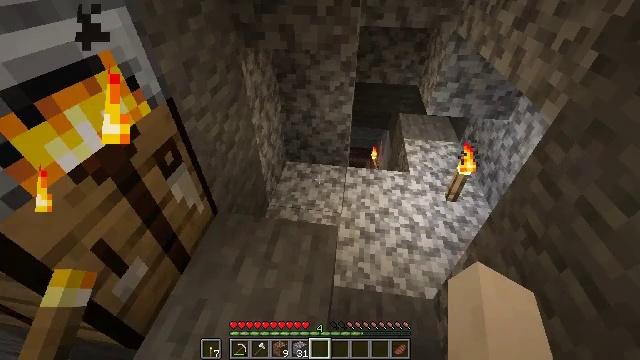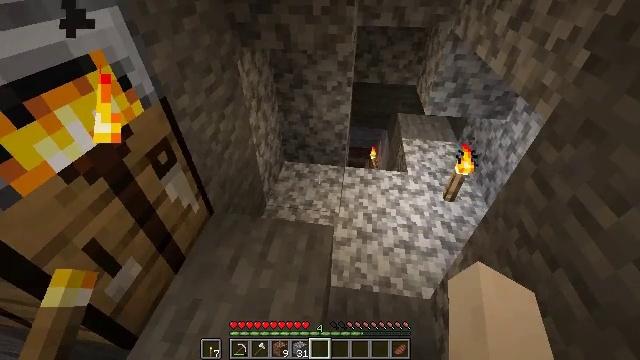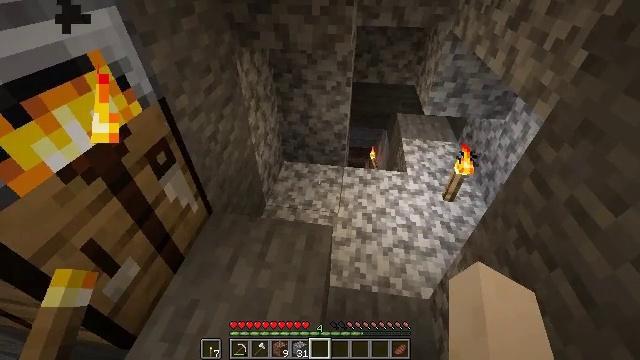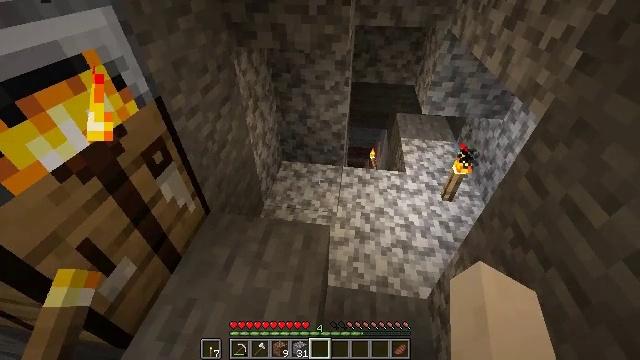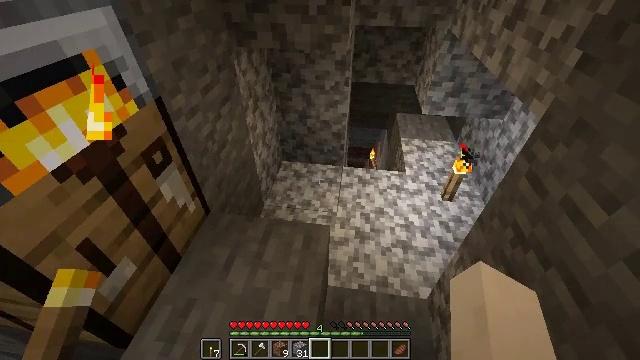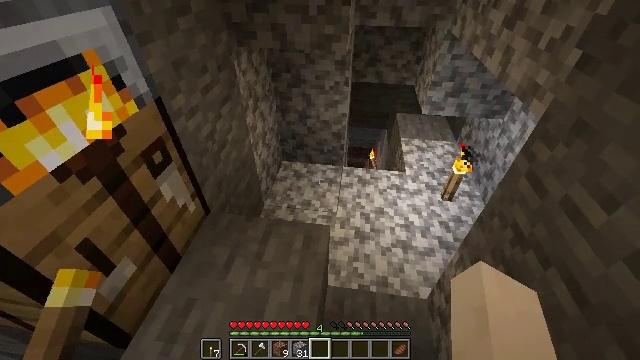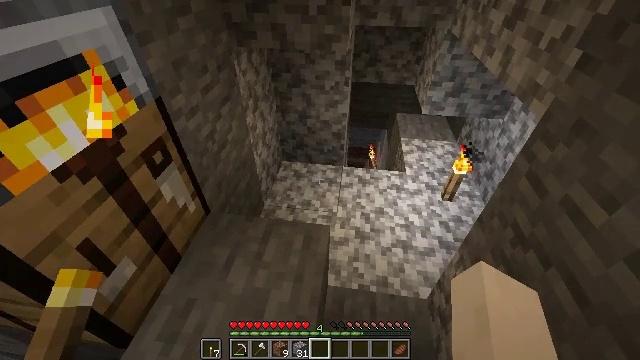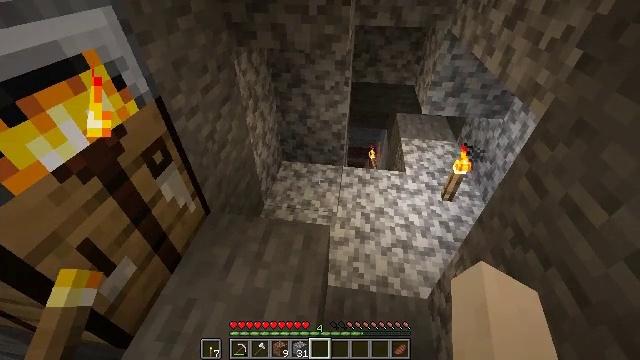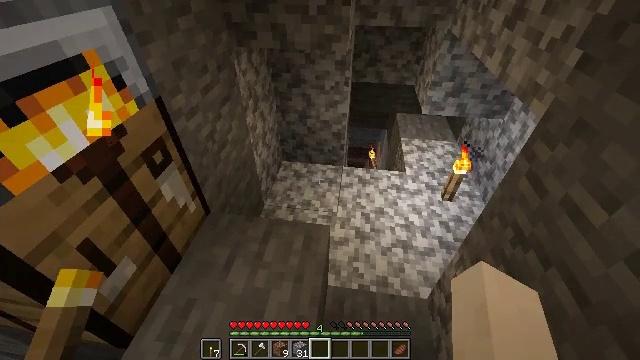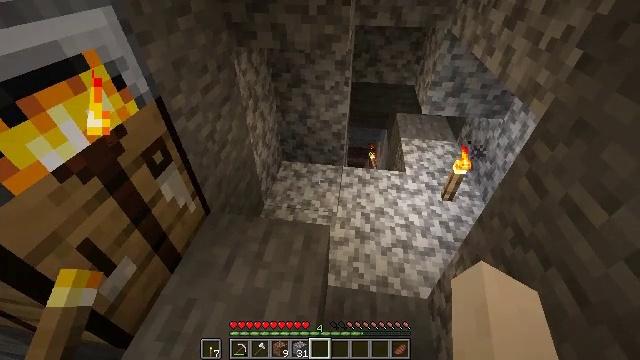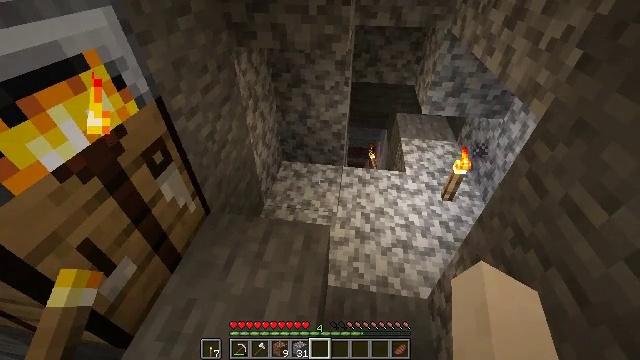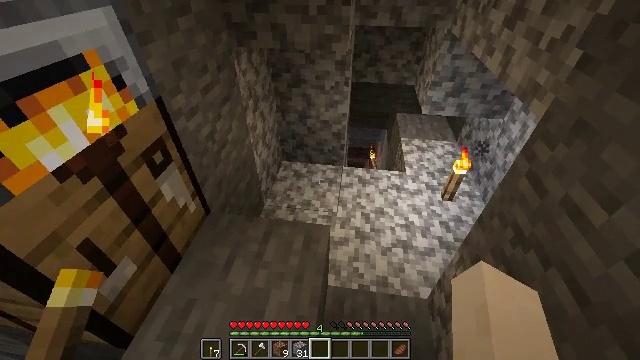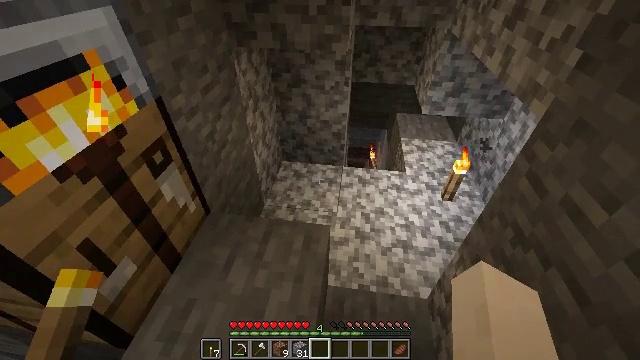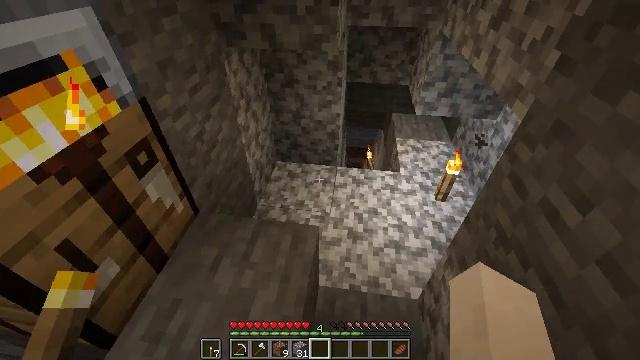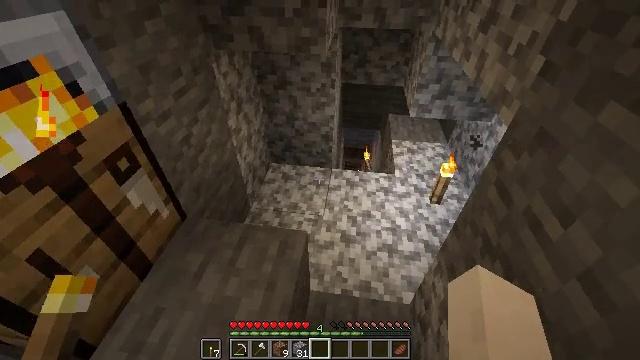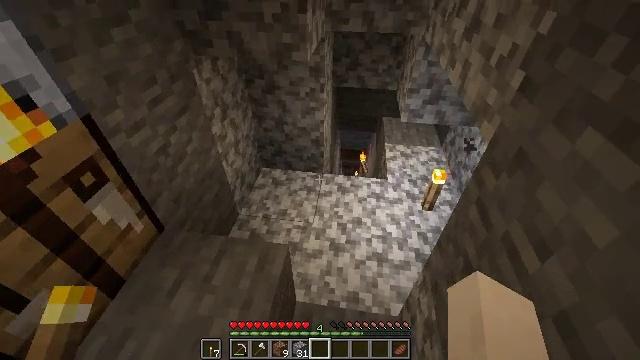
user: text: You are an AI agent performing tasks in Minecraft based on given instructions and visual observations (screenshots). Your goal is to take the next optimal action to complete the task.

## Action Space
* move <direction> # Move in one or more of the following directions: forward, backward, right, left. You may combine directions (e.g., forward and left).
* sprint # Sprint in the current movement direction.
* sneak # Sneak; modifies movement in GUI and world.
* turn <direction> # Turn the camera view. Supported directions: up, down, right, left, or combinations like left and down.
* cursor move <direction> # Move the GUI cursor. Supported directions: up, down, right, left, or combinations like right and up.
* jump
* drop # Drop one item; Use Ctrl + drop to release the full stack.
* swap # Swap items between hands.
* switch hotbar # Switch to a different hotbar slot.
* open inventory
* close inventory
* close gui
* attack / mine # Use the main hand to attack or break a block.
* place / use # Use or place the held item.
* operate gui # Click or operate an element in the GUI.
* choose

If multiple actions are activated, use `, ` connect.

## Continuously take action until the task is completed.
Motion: motion action
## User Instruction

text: Furnace required to craft a gold ingot.
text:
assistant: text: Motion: no_op
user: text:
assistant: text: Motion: no_op
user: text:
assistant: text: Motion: no_op
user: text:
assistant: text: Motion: no_op
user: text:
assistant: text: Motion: no_op
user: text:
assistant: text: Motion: no_op
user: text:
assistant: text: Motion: no_op
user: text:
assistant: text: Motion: no_op
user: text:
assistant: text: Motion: no_op
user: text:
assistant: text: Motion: no_op
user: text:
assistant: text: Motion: no_op
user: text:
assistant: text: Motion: no_op
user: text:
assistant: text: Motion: move right
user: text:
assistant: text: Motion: move forward and move right
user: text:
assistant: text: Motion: move forward and move right
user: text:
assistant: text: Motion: move forward and move right
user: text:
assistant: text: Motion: move forward and move right
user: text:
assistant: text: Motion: move forward and move right
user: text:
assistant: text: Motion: move forward and move right
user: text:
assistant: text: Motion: move forward and move right
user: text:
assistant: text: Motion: move forward and move right
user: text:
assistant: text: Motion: move forward and move right
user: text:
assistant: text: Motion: move forward and move right
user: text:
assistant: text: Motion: move forward and move right
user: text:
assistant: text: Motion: move forward
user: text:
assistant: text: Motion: no_op
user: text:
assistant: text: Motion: no_op
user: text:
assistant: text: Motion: no_op
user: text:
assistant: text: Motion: no_op
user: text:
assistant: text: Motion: turn left and up